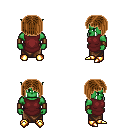
a pixel art fantasy rpg character, male body template, orc, green skin, maroon tunic, robe skirt, brown pageboy hairstyle, leather bracers, gold boots, four views (front, back, left, right), 2x2 character sprite sheet, small pixel art, hard edges, no anti-aliasing